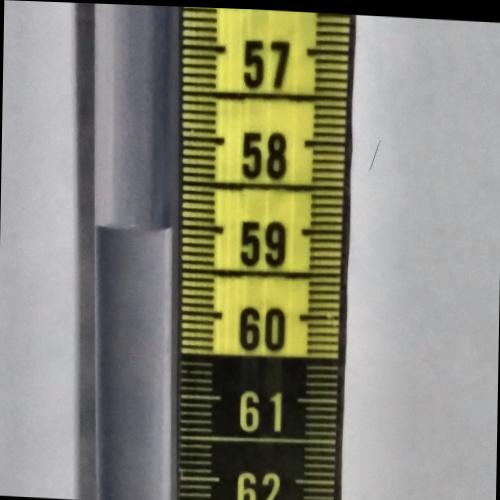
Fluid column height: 59.0 cm